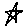
Label: star